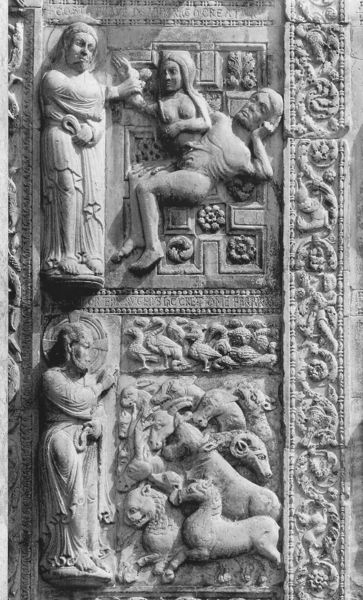
Titel: Verona, S. Zeno Maggiore
Standort: Verona, S. Zeno Maggiore (EU - I - Toskana)
Schlagwörter: gott, nackt, schlaf, frauen, menschen, blumen, frau, männer, tiere, ornament, falten, rahmen, sockel, stein, vögel, gewand, haare, girlande, relief, mauer, figuren, ornamente, bildhauerei, adam, eva, lamm, schaf, ranke, fries, heiligenschein, nimbus, christus, mittelalter, romanik, heilige, fresko, schafe, hirte, szenen, adam und eva, rosetten, elfenbein, schöpfung, ornamet, elfenbeinschnitzerei, releif, erschaffung, gotte, erschaffung der frau